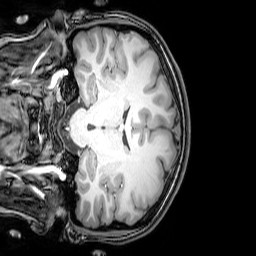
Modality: T1w
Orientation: coronal
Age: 21
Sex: female
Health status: healthy
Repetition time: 0.081 s
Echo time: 0.037 s